Question: I often use the find/replace in my Eclipse. But for an unknown reason this morning this box "regular expression" disappeared.

Does anybody know how to fix this?
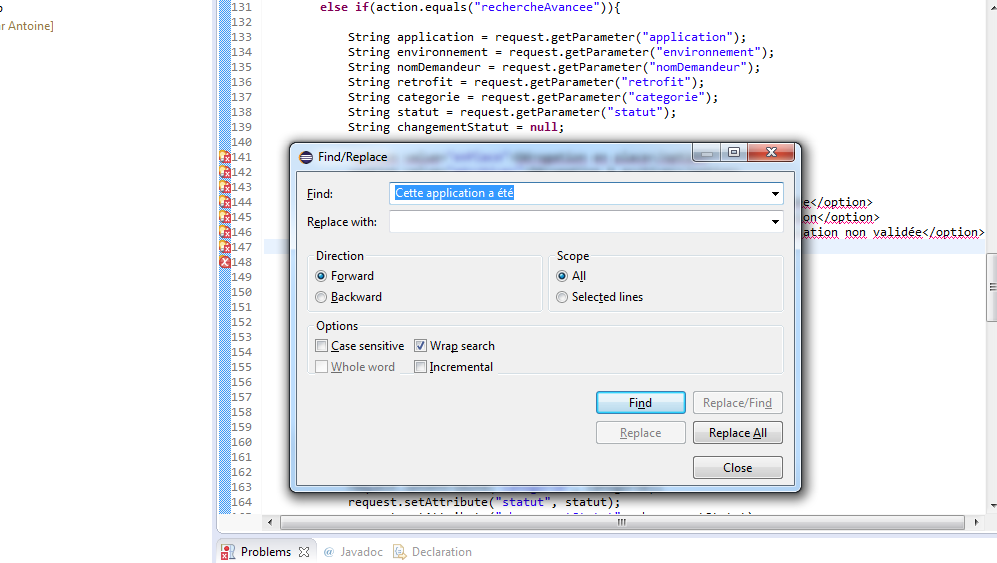
Answer: Your Find/Replace dialog has been resized and there is not room for the Regular Expression line.
Just drag the bottom of the dialog down to reveal the full dialog.